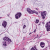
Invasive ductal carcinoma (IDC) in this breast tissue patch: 1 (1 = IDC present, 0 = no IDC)